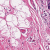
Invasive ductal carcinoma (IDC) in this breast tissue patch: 0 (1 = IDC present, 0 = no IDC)